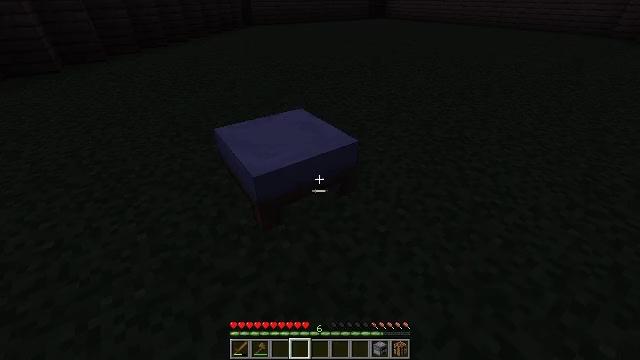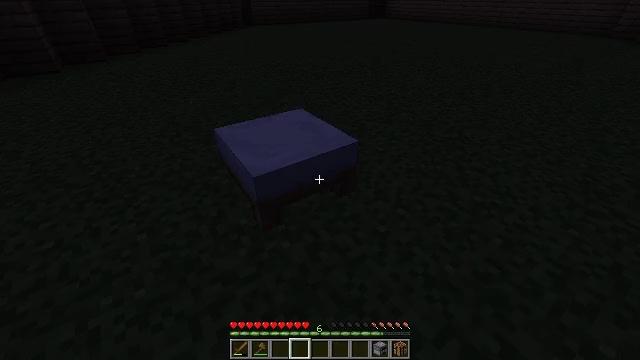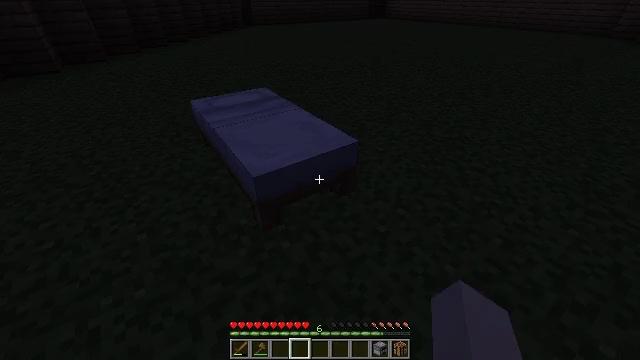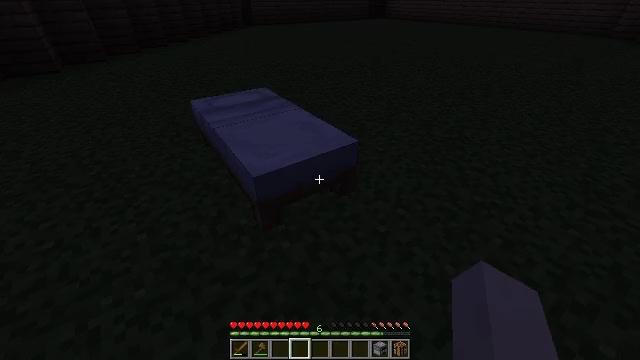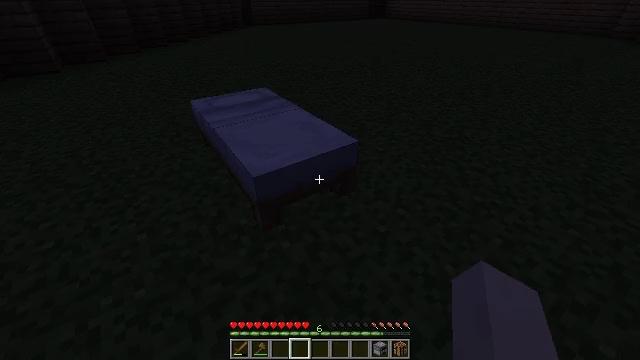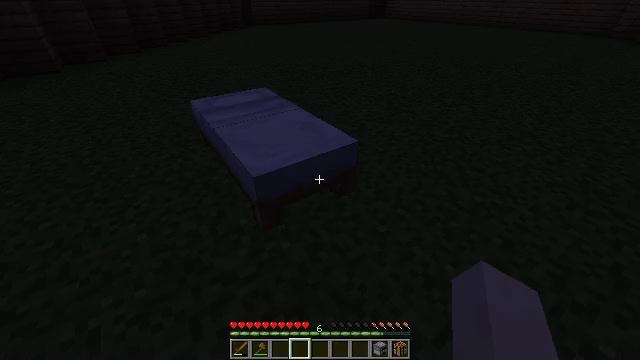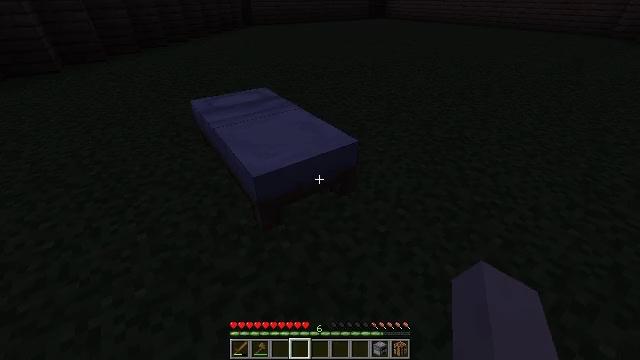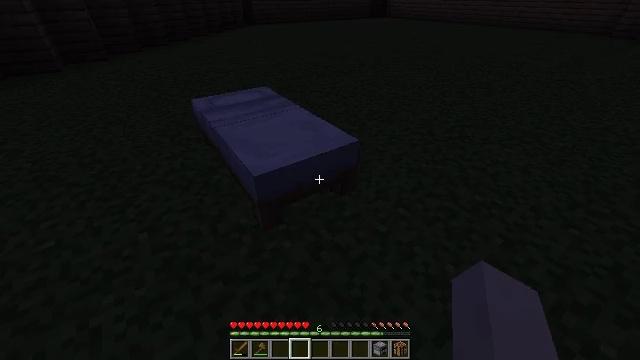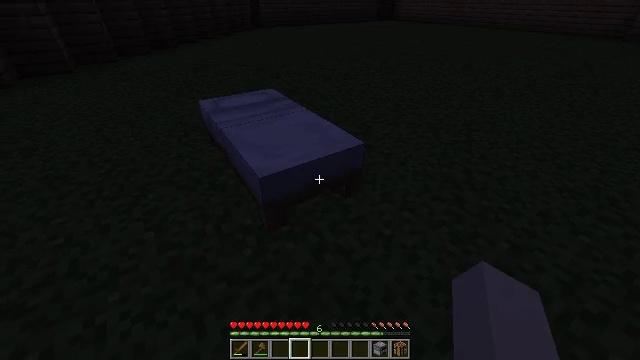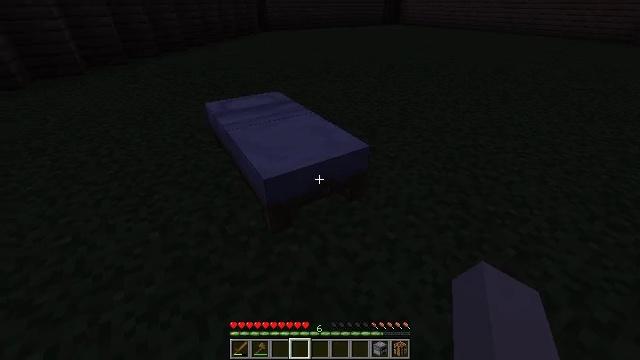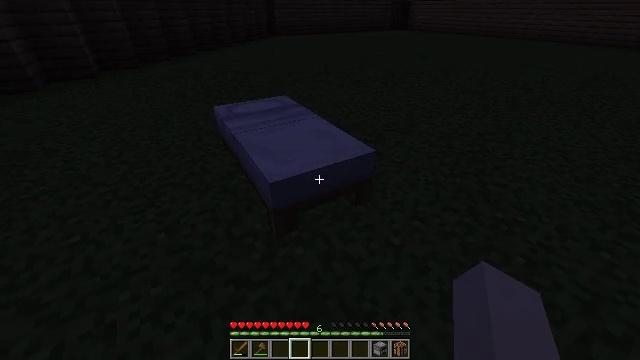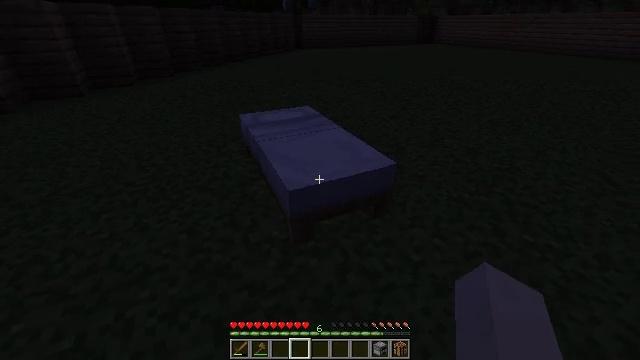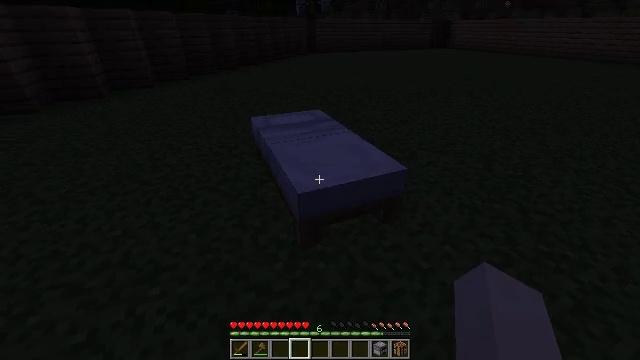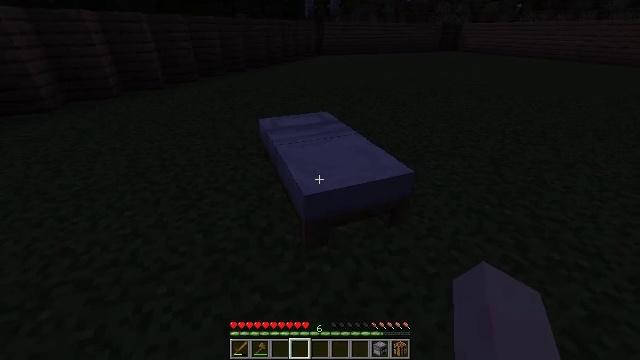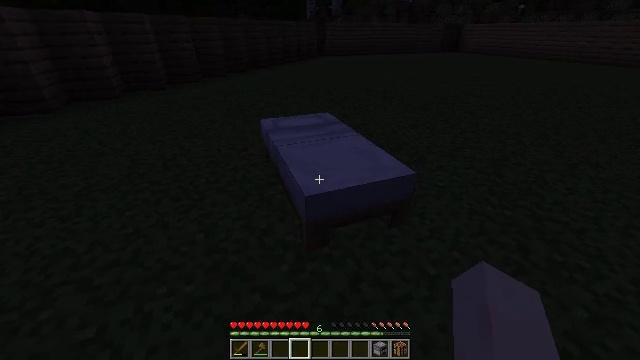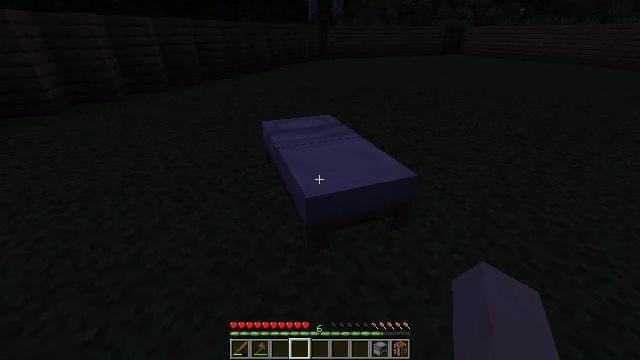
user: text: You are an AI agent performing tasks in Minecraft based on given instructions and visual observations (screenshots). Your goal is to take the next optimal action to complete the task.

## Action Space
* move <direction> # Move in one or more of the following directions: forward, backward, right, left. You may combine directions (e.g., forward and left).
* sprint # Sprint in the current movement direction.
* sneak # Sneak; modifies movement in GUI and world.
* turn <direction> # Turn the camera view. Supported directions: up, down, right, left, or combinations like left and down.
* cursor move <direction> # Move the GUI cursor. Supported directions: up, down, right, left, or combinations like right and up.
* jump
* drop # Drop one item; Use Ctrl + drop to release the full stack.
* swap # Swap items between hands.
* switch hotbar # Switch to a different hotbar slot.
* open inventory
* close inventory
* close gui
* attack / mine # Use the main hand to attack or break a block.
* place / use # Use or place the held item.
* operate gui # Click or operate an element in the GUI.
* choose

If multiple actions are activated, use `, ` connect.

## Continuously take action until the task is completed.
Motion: motion action
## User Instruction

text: Retrieve the white bed for later use.
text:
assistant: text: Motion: no_op
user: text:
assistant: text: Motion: no_op
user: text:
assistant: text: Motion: no_op
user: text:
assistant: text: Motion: no_op
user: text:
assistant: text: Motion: no_op
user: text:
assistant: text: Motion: no_op
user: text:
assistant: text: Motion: no_op
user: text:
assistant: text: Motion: turn left
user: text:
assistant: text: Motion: turn left
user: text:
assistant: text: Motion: turn left
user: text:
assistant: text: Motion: turn left and up
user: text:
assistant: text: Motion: turn left
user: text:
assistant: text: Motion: turn left
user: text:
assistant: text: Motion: no_op
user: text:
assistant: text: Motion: no_op
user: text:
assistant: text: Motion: turn up
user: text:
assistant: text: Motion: no_op
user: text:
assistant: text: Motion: no_op
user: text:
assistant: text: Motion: no_op
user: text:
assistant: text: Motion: no_op
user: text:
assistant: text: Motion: no_op
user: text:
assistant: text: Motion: no_op
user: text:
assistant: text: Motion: no_op
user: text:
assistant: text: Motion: no_op
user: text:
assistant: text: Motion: no_op
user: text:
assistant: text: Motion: no_op
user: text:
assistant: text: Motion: move forward
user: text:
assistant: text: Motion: move forward
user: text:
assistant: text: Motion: move forward
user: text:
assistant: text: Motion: move forward